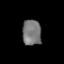
Tissue: lung
Cell type: Epithelial cells
Senescence score: 0.2227
Nuclear area (px): 474
Mean DAPI intensity: 119.228